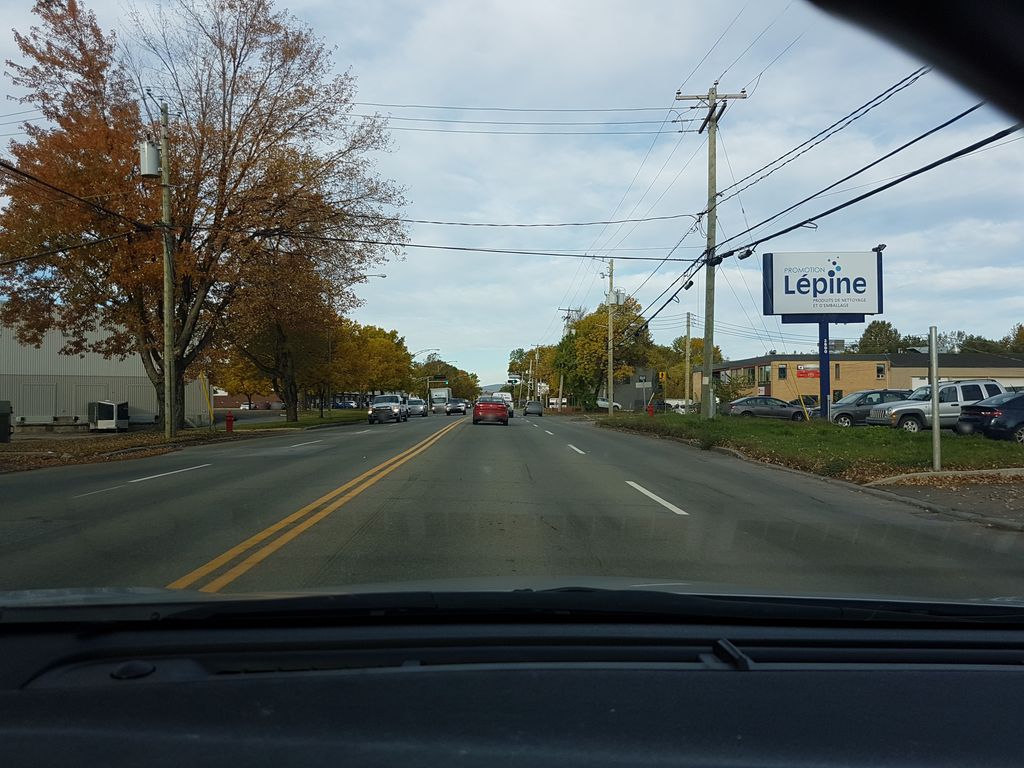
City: quebec_city